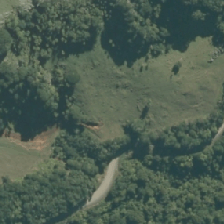
Land cover: high_producing_grassland